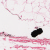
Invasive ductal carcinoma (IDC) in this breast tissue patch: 0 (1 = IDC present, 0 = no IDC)